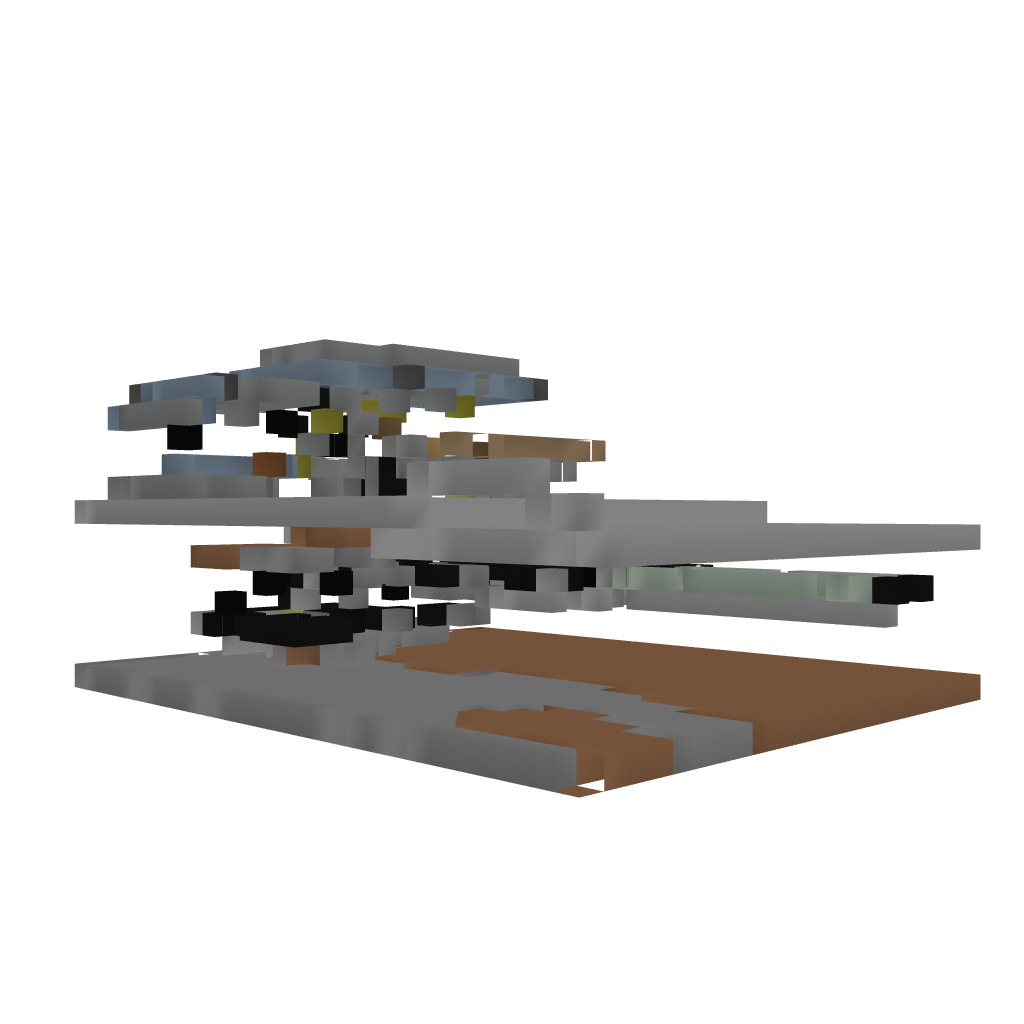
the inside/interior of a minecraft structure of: Adventure map shop